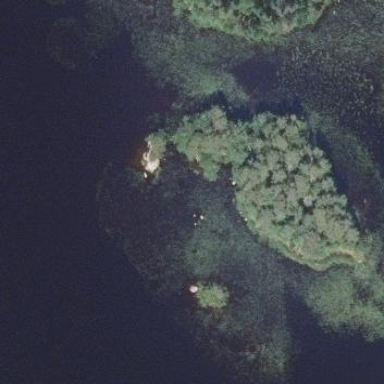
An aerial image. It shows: Island covered with woodland.